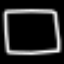
Label: square